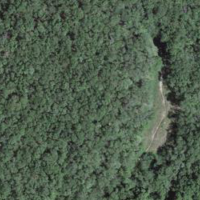
EUNIS habitat code: 41
Species observed at this site:
Campanula persicifolia
Ajuga reptans